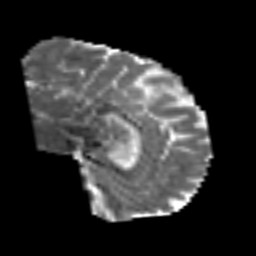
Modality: MD
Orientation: sagittal
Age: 60
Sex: male
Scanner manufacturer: siemens
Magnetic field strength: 3 T
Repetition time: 6.1 s
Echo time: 0.101 s